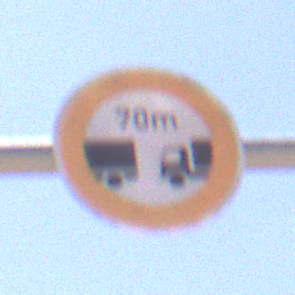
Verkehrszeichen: VerbotUnterschreitenMindestabstand
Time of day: Midday
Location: Outdoor (RoadRail)
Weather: Clear
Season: NotSpecified
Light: Natural